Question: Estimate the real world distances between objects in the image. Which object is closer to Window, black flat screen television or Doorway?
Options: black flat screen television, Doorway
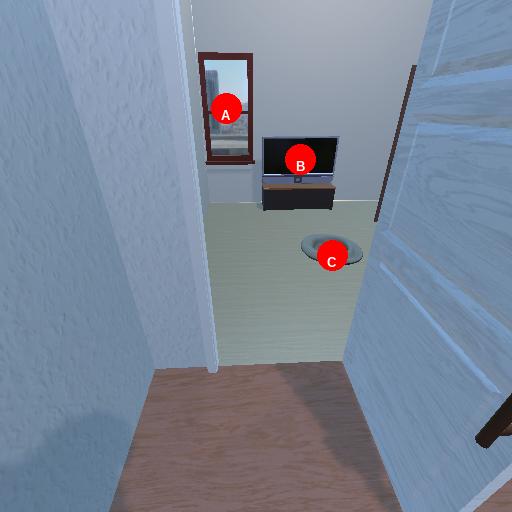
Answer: black flat screen television